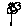
Label: flower